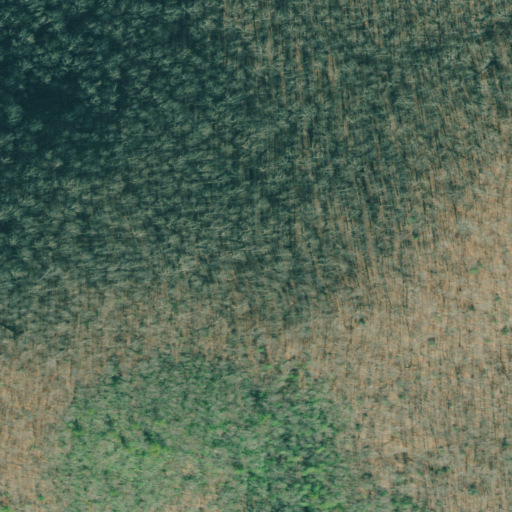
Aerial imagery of gap in Georgia named Lower Cynth Gap containing deciduous forest, mixed forest, and evergreen forest